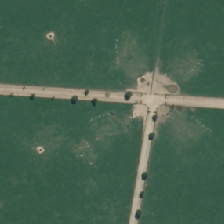
Land cover: shortrotation_cropland